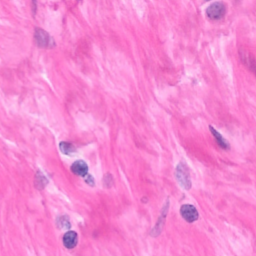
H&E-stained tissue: Breast